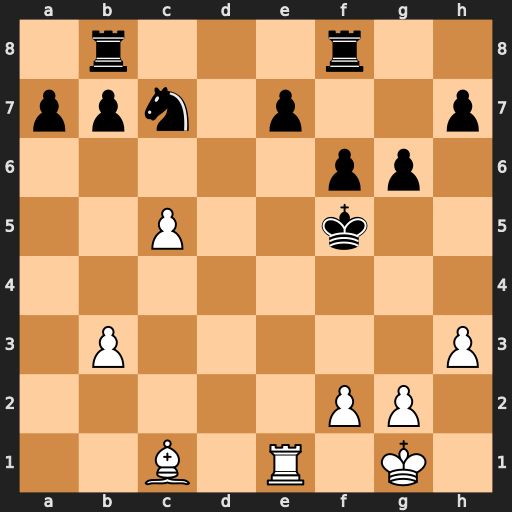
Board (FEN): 1r3r2/ppn1p2p/5pp1/2P2k2/8/1P5P/5PP1/2B1R1K1
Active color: w
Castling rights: -
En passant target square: -
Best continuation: g4#